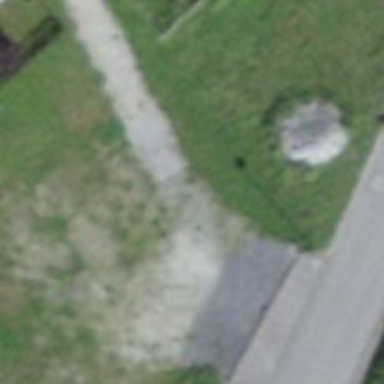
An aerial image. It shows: Path surfaced with fine gravel.